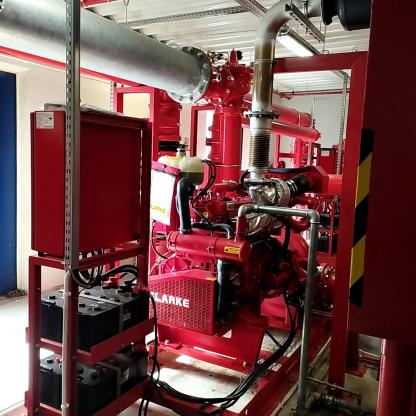
Klasa: inne